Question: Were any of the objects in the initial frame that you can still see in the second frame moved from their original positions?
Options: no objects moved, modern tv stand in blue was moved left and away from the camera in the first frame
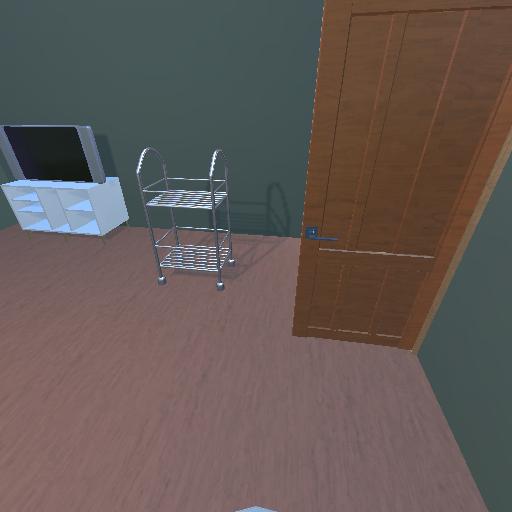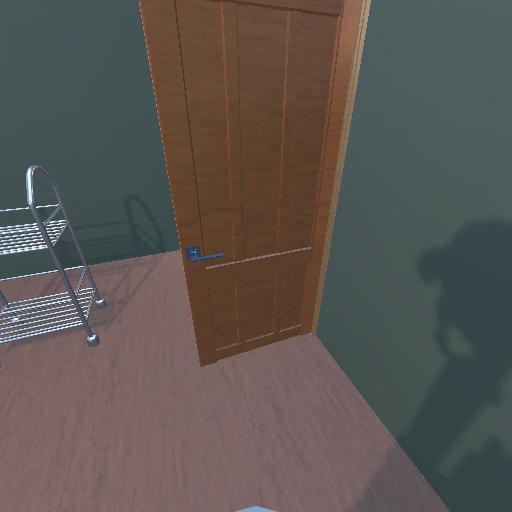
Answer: no objects moved